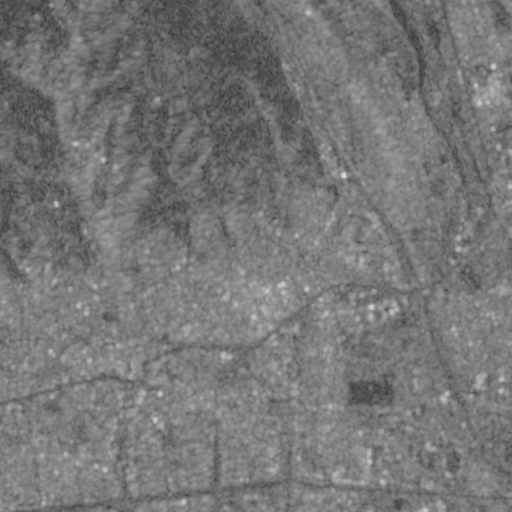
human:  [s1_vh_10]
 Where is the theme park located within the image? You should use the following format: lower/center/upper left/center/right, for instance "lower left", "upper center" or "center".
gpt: The theme park is located in the lower right of the image.
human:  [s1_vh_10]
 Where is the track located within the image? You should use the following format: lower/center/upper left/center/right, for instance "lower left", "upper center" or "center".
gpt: The track is located in the lower right of the image.
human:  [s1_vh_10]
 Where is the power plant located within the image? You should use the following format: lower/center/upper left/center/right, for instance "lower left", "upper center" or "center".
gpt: There is no power plant in the image.

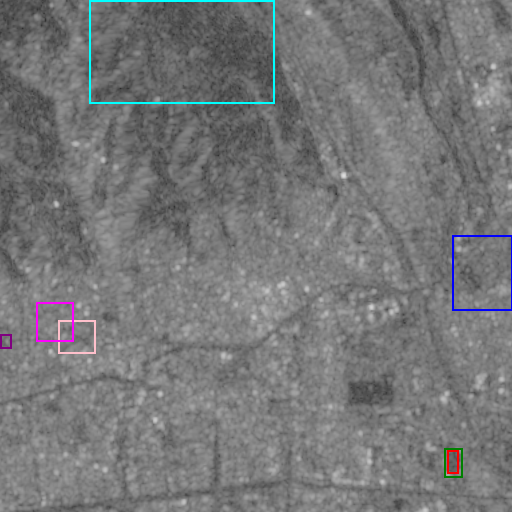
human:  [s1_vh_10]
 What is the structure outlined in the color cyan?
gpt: The structure outlined in cyan is a crop field.
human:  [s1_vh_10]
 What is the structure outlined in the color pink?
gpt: The structure outlined in pink is a park.
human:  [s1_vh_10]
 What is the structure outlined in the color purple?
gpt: The structure outlined in purple is a parking lot.
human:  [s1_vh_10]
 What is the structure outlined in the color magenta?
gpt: The structure outlined in magenta is a power substation.
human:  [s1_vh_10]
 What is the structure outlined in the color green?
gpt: The structure outlined in green is a stadium.
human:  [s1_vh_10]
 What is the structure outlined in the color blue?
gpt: The structure outlined in blue is a theme park.
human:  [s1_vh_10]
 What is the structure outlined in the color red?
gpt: The structure outlined in red is a track.
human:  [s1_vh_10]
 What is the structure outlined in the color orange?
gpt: There is no orange outline.